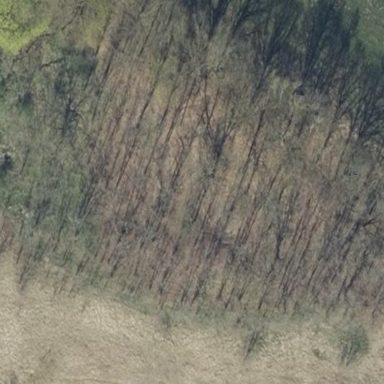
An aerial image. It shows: Forest area.